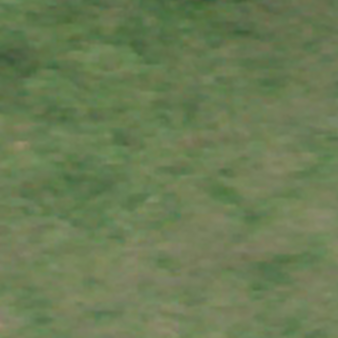
Label: other